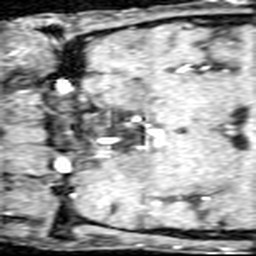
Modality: angio
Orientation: coronal
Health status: ill
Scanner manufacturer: siemens
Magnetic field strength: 1.5 T
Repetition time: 0.039 s
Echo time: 0.00502 s